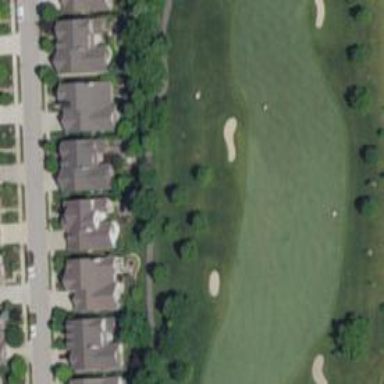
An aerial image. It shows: Footway that resembles golf path.